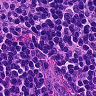
Metastatic tissue present: no